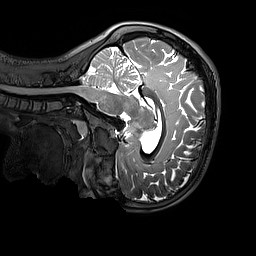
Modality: T2w
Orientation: sagittal
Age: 11
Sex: female
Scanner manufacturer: siemens
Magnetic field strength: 3 T
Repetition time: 3.2 s
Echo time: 0.408 s